Question: I have an Array with 12 Entries. I like to sort them by titles. Many of articles have the same titles, and i could be easy, because title are identical.
i could be probably 3 or 4 groups at the end.
i have very tiny javascript code, because i dont know if i want to do it with loop or some other way.
'''
var totalGroups = [];
var actualGroup = [];
var contentarticles = articles.contentarticles,
article,
$out = $("#articlesOutput");
for (var i = 0; i < contentarticles.length; i++) {
if (!article || article.title != contentarticles[i].title) {
article = contentarticles[i];
document.getElementById('articleForNaviTopTitle').innerHTML = article.title;
document.getElementById('articleForNaviTopID').innerHTML = article.id;
var articlesOutput = [
'<li><a href="./certifiedTraining/id=', article.id, '/step=', i + 1, '">',
article.title,
'</li>'
].join("");
$out.append(articlesOutput);
}
}
// till this point all works fine, and a code above gives results in the image below.
//**Im struggeling right there, how to sort this array by groups?????**
while (article.title(this) == article.title(next))
{
code block to be executed
}
'''

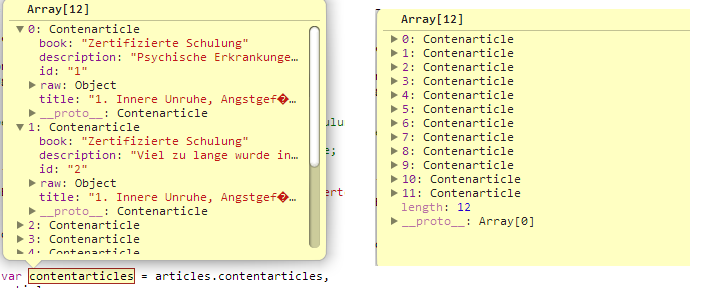
Answer: If I understood correctly what you want is to pick out every object and sort them in groups by title. If I were you I'd take a look at <URL>. It is a nice collection of utilities for js.
'''
var grouped = _.groupBy(yourObjects, 'title');
'''